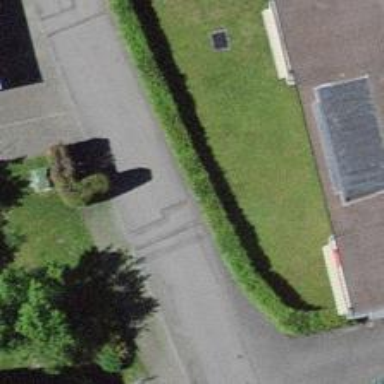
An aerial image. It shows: Hedge acting as barrier.